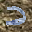
Label: 2